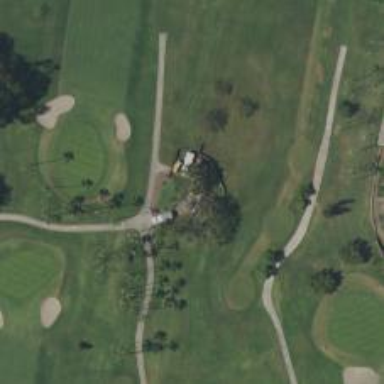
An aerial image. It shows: Golf cartpath that is also road path.